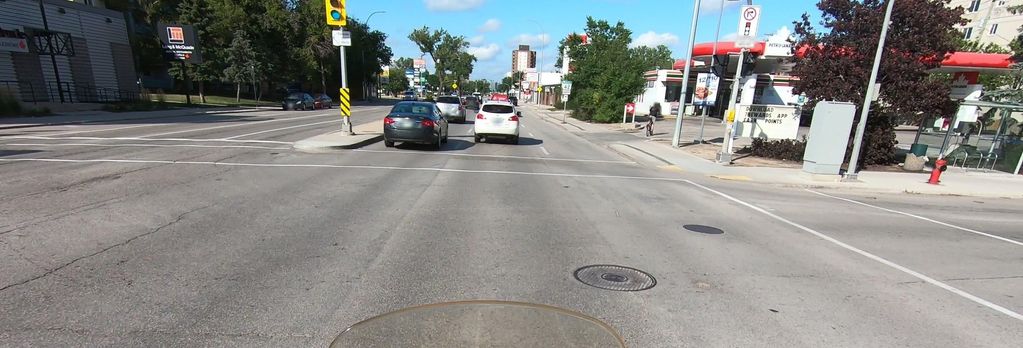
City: winnipeg